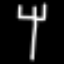
Label: fork